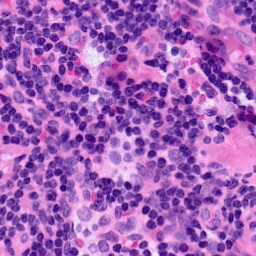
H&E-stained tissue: LymphNode